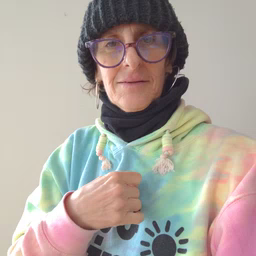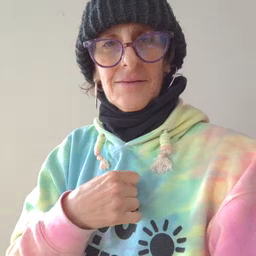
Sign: red